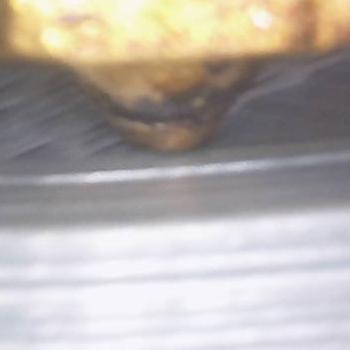
Flow rate: 35%